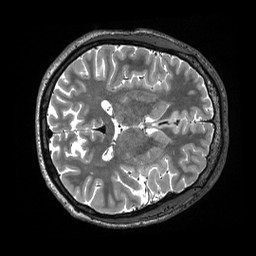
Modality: T2w
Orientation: axial